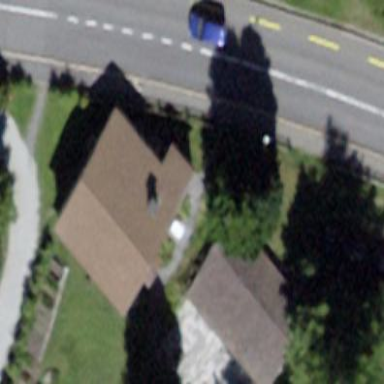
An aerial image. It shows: Detached building with gabled roof.